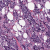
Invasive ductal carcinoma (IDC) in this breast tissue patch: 1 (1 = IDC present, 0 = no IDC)